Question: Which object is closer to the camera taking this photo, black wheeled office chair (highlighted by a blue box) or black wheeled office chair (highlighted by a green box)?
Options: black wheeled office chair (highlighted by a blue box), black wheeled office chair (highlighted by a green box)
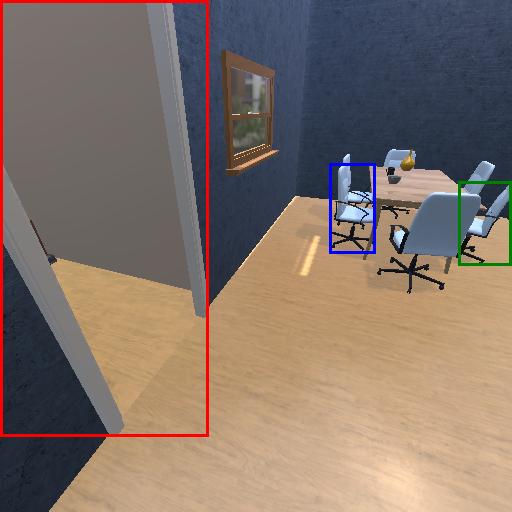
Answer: black wheeled office chair (highlighted by a blue box)